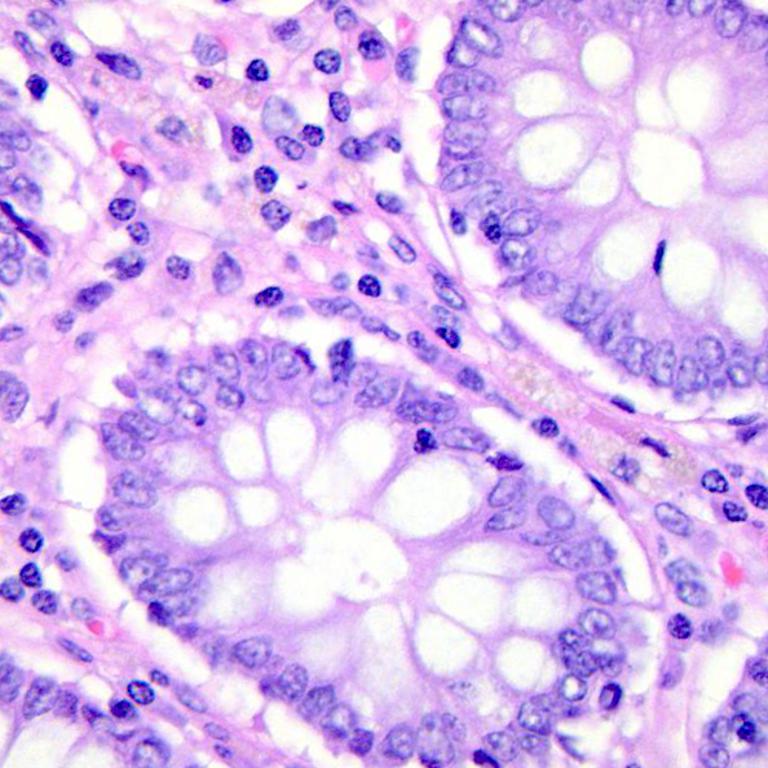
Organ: colon
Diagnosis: benign